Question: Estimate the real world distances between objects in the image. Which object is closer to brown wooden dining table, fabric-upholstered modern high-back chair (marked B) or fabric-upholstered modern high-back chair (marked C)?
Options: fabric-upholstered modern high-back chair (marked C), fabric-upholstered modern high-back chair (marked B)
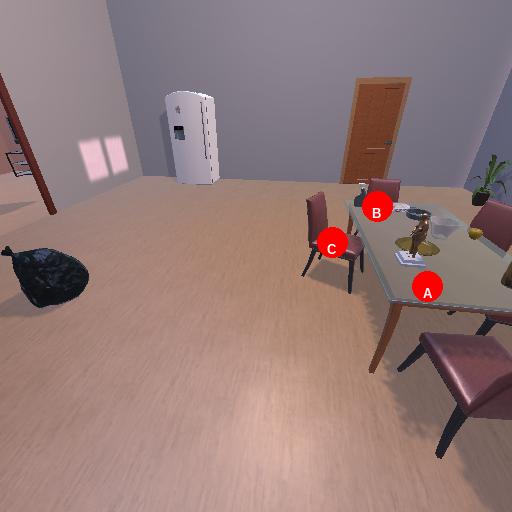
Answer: fabric-upholstered modern high-back chair (marked C)